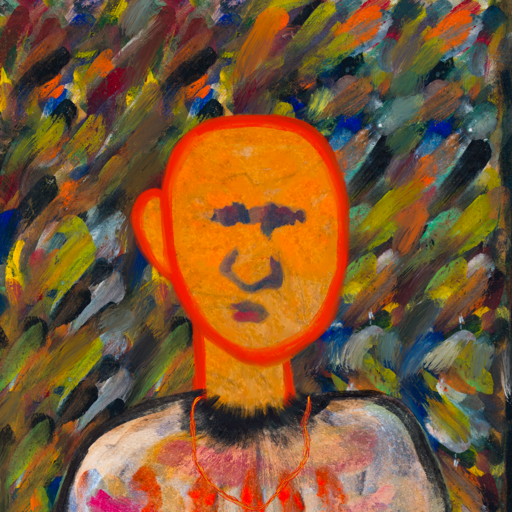
Background: An_Impression, Head And Neck Front: Sisters, Face Front: In_The_Sun, Bust: Childish, Hair Front: Blank, Head Accessory: Blank, Second Necklace: Gypsy_Mother_2, Necklace: Blank, Baby: Blank